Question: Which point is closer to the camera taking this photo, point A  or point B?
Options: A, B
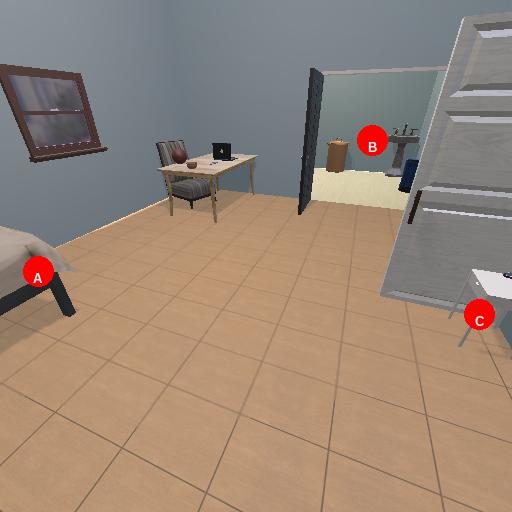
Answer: A